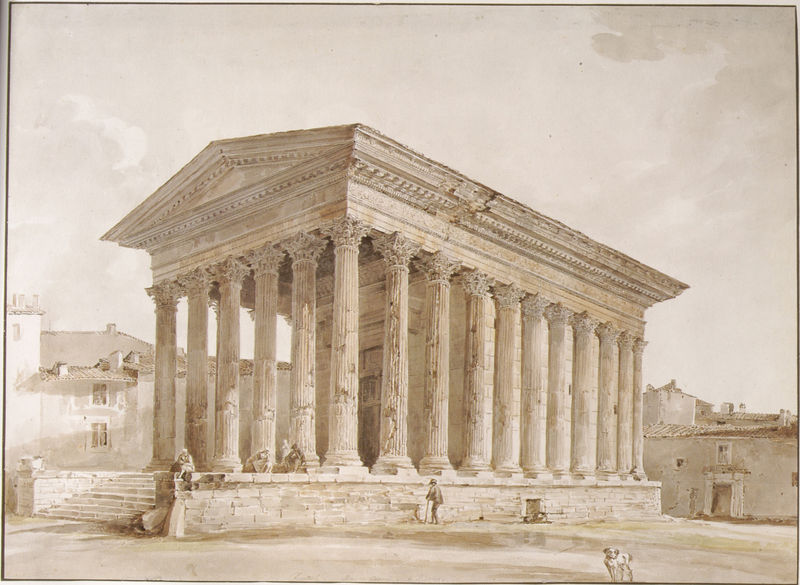
Titel: Der römische Tempel >Maison Carée< in Nîmes
Künstler: Johann Georg von Dillis
Standort: München
Institution: Staatliche Graphische Sammlung
Schlagwörter: himmel, mann, schatten, weiß, wolken, aquarell, frauen, gelb, menschen, ocker, stadt, braun, fenster, frau, grau, hell, hintergrund, hut, licht, männer, schwarz, skizze, säule, säulen, tür, zeichnung, dach, gebäude, haus, hund, tier, wolke, beige, leute, ornament, alt, architektur, geschichte, historie, mensch, rahmen, sockel, stein, steine, häuser, sonne, kamin, kamine, schornstein, stock, kanneliert, kannelierung, ansicht, fassade, italien, türen, gehstock, dorf, dächer, giebel, mauer, schornsteine, grafik, graphik, klein, platz, besucher, pilaster, sepia, arbeiter, treppe, treppen, architecture, church, column, columns, corinthian, men, oil, ornate, palace, people, stair, stairs, steps, white, window, black, figures, france, gray, grey, old, painting, sitting, wall, windows, woman, ornamente, pink, print, stuck, brown, staircase, stufe, stufen, tor, foto, katze, erker, keller, laviert, tusche, ruine, gefäß, antike, schwarz-weiß, radierung, stich, gross, dreiviertel, spazierstock, ruinen, beten, altar, architrav, kapitelle, pantheon, rom, kapitell, fries, römer, sims, gesims, mauern, ionisch, portikus, antik, griechen, zeus, classic, classical, clouds, gods, greek, griechenland, life, man, rock, roman, sky, stone, griechisch, background, building, hill, house, landscape, orange, houses, roof, freitreppe, historismus, kanneluren, venus, bettler, marktplatz, halter, tempel, heiligtum, spaziergänger, light, porch, basis, dorisch, drawing, büsten, gelblich, korinthisch, tourist, reproduktion, color, ruin, ruins, shadow, dog, etching, monochrome, sketch, walking, beard, romantic, romanticism, mausoleum, sculpture, step, hasu, door, bright, town, athen, marble, monument, italy, outside, peasants, person, akropolis, säulengang, gibel, cella, bauwerk, city, sone, kranzgesims, ancient, tympanon, plinthen, dome, doors, history, pediment, rome, temple, enthasis, zahnschnitt, gemauert, cathedral, entasis, kanelluren, grichenland, pronaos, proportion, zahnfries, tempelarchitektur, unterbau, brick, buildings, ceiling, elevation, facade, place, construction, water colour, watercolor, ground, pastel, pencil, antikenrezeption, neuzeit, religion, foreground, staffage, antiquity, god, beschädigt, cane, kanellur, figure, baby, majestic, ochre, pillar, flute, kapitele, structure, rezeption, stones, stick, standing, pray, poor, flutes, frieze, cornice, photograph, workers, broken, greece, triangle, pathenon, lonely, grand tour, capital, cream, persons, collonade, pavilion, past, raised, colonnade, nice, achipel, achipell, archipell, corinzhian, grisaille, maison carrée, nîmes, patheon, perlreihe, porticoe, roman temple, stadtheiligtum, temenos, 19th century, pillars, toor, 18th century, parthenon, corinthian capital, capitals, wolkendach, athejn, griuehcnland, maison carre, portico, maison doree, nimwa, crumbling, caesar, bases, colum, famous, 1500, crack, athens, drawinf, build, dfries, decay, panting, zeus tempel, anzike, ionic columns, forum, breaking, foundation, archiology, triumphhalle, türkei, mensch mit stock, heruntergekommene häsuser im hintergrund, classicm, mefenster, frawing, edach, acropolis, rundown, disrepair, colone, stairds, crenelated, crenelations, sterile, greco ruins, maison caree, grise, partheon, poverty